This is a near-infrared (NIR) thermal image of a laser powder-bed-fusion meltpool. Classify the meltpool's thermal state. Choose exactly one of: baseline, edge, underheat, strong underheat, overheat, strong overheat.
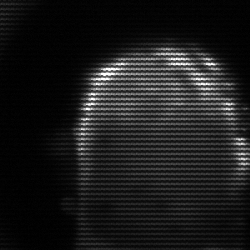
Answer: baseline